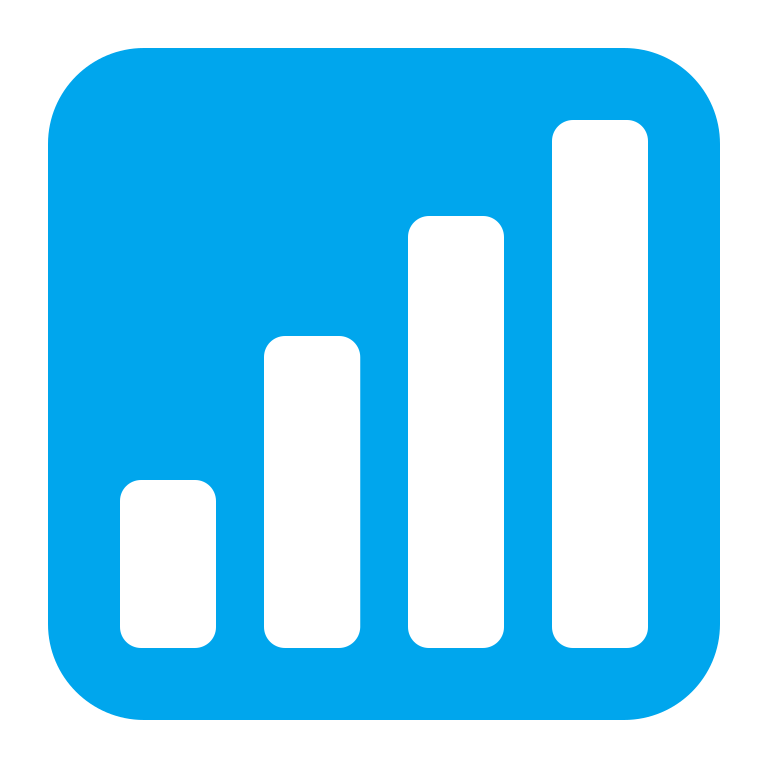
antenna bars flat